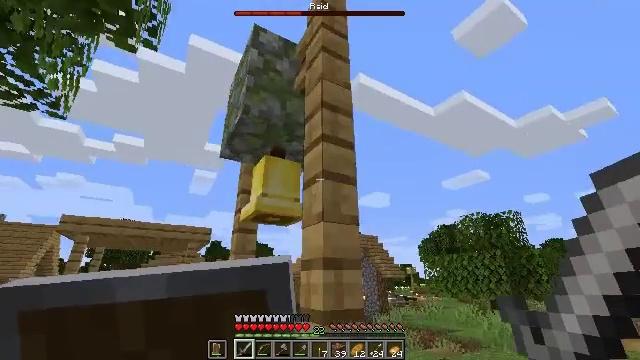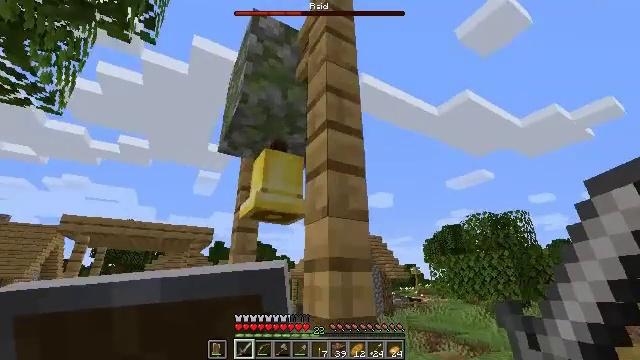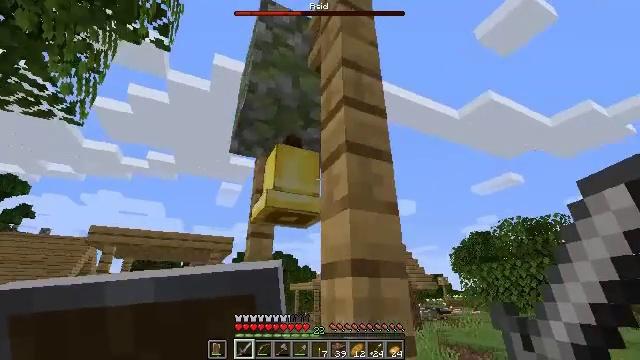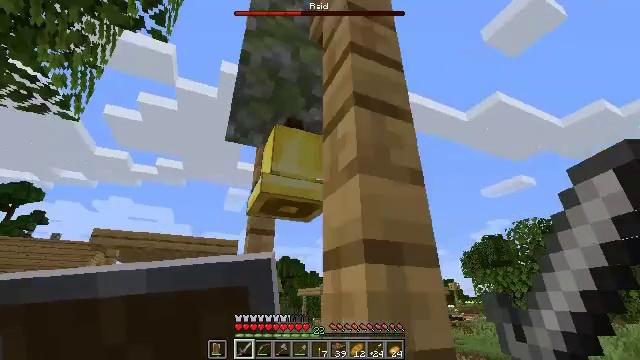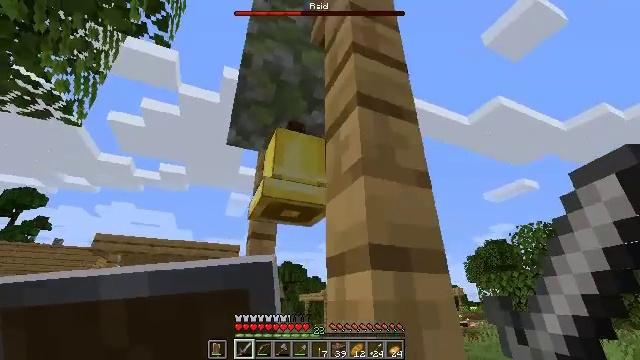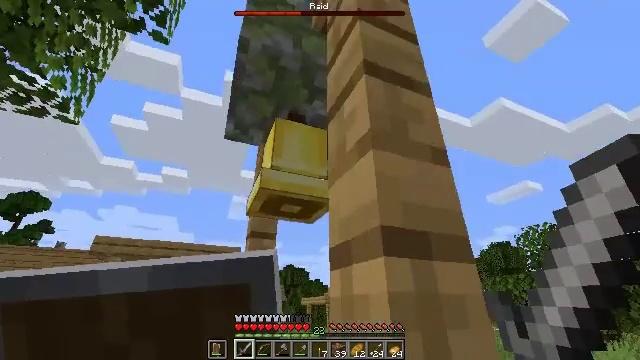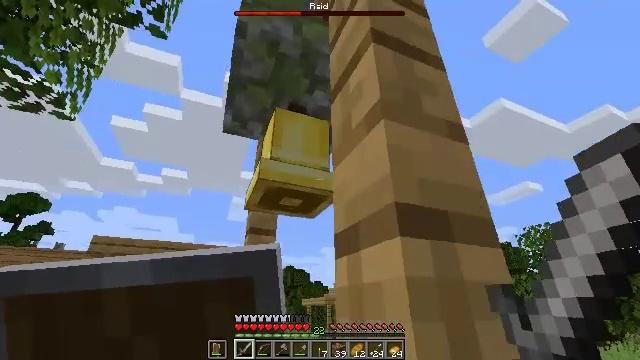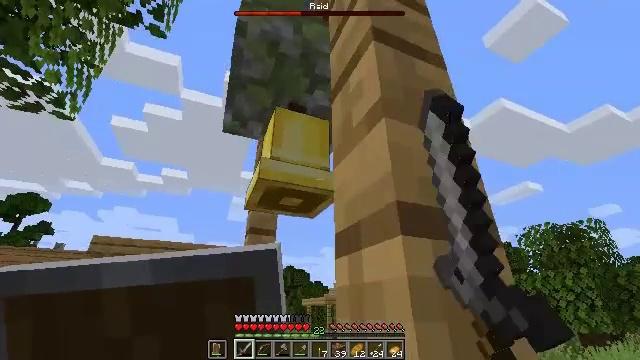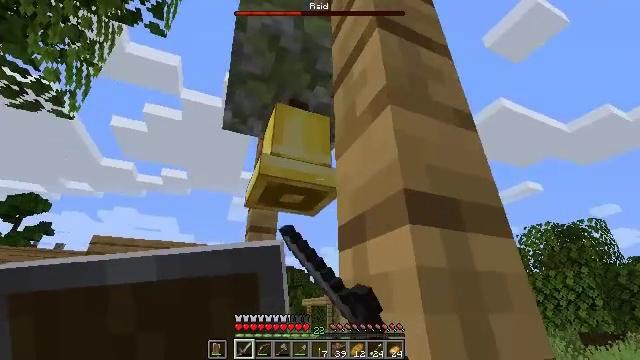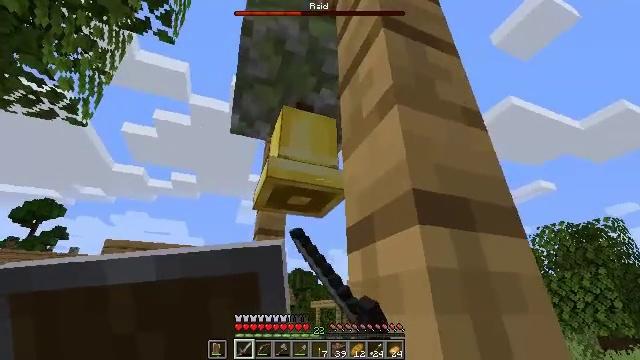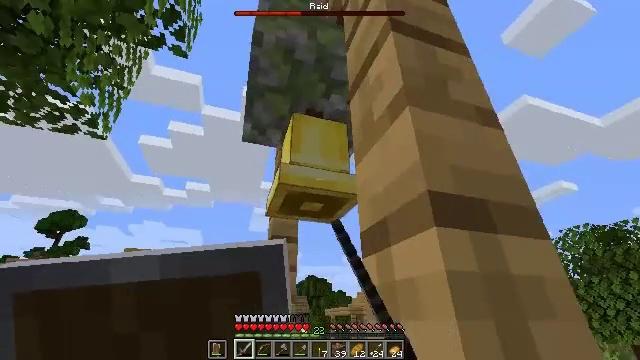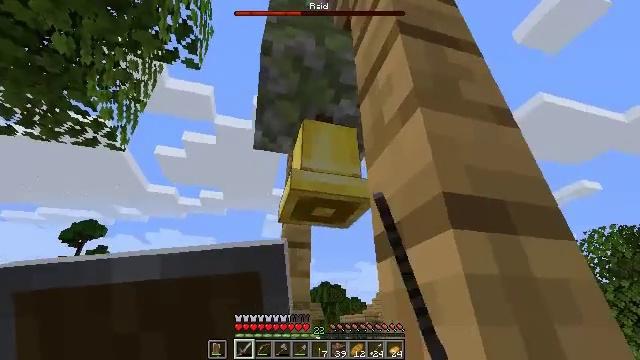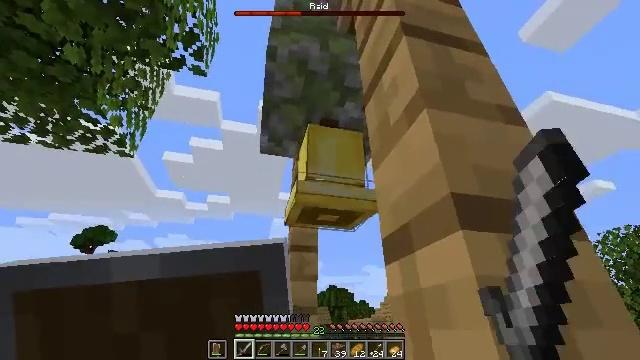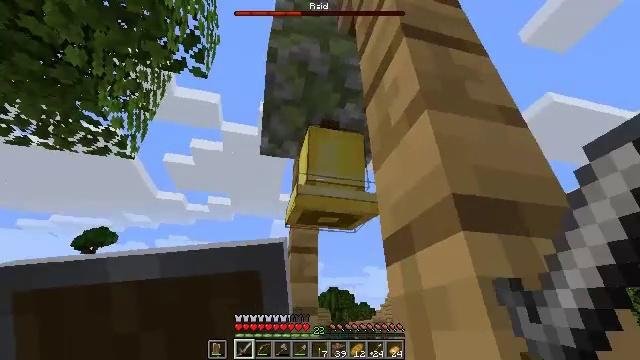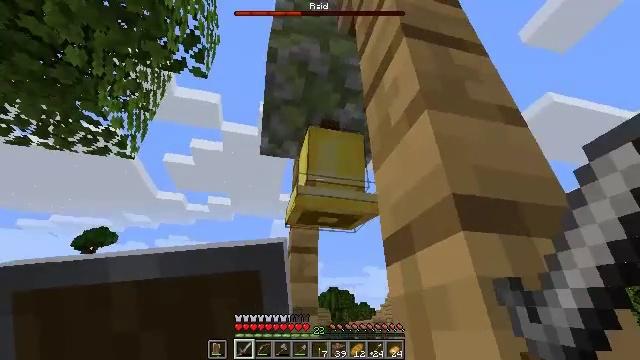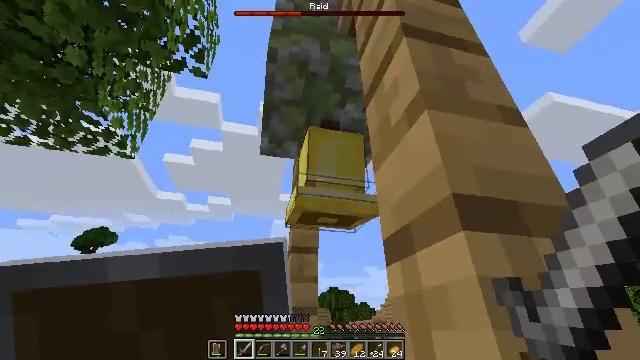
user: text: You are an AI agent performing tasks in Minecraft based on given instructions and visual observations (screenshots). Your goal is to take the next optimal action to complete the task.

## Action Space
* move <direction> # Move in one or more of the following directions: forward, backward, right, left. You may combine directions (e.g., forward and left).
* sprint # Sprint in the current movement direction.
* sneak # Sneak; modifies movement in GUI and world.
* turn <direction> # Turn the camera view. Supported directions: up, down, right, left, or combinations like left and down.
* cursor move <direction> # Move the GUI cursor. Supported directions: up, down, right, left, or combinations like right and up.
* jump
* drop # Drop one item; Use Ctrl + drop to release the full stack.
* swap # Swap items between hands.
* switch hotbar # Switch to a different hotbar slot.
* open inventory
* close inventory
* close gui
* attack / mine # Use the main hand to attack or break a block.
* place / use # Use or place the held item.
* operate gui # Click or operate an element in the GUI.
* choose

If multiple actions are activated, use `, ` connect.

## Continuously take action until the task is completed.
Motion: motion action
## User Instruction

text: Get dirt block.
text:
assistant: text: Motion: move forward
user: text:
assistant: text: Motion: move forward, turn left and up
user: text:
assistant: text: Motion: move forward, turn left
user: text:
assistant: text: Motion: turn up
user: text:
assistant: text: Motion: no_op
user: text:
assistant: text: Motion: use / place
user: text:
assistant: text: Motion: use / place
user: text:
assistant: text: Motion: no_op
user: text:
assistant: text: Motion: turn left
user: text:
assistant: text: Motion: turn left and up
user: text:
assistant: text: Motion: turn left and up
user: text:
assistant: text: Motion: turn left
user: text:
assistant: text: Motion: no_op
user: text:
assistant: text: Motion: no_op
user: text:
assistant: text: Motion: no_op
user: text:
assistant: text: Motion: turn right
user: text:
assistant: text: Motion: move forward, turn right and down
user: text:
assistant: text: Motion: move forward, turn right and down
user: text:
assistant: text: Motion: move forward, turn right and down
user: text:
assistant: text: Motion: move forward, sprint, turn left
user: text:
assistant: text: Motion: move forward, sprint, turn left
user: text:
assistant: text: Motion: move forward, sprint
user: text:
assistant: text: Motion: move forward
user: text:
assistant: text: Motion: move forward, turn left and up
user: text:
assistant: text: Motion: move forward
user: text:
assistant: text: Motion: move forward, turn left
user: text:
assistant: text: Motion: move forward, turn left
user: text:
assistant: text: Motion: move forward
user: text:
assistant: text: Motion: move forward
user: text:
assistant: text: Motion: move forward